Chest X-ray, AP view. Patient: 57 years old, sex M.
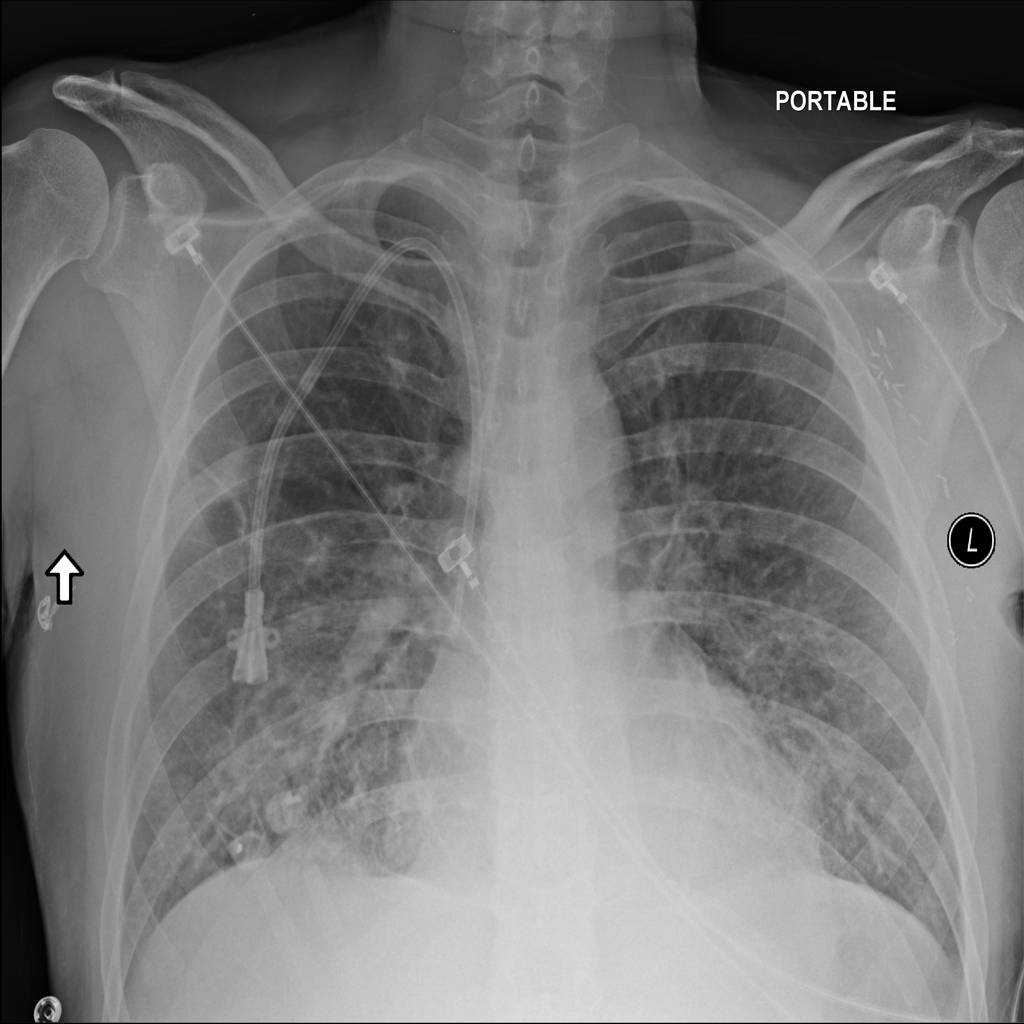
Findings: Atelectasis, Edema